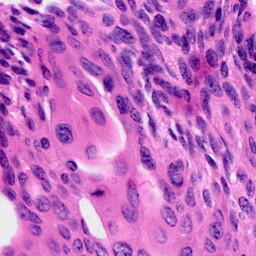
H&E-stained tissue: Cervix